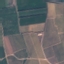
Land use / land cover: PermanentCrop